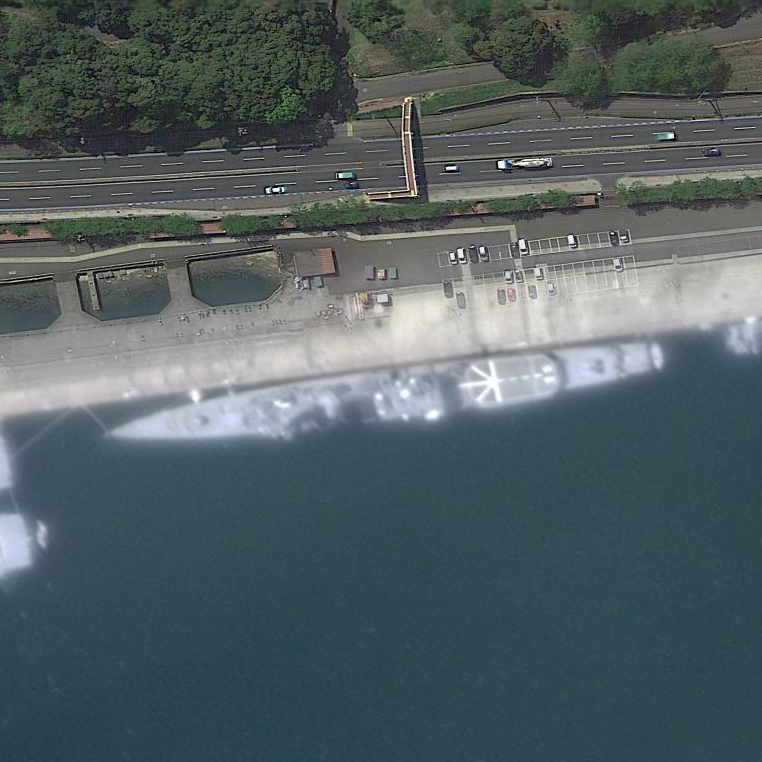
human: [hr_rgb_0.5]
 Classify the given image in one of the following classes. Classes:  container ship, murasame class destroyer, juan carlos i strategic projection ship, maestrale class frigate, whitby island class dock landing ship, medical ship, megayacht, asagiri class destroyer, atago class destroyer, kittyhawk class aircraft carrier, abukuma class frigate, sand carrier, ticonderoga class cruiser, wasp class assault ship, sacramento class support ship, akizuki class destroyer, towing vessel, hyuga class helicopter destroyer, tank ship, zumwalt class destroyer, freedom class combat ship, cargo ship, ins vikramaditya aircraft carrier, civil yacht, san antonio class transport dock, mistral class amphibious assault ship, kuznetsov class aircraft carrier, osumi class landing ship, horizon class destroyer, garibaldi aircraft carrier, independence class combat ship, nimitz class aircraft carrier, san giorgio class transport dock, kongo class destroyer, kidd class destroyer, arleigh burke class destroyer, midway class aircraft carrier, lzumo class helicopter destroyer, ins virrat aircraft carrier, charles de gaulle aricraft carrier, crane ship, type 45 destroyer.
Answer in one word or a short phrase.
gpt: Abukuma class frigate